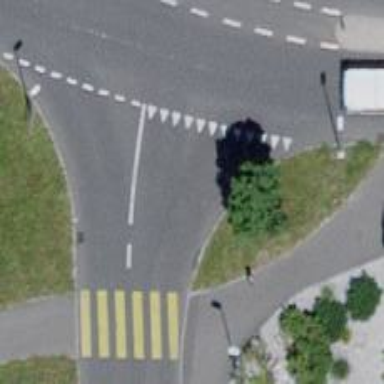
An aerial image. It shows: Road with "give way" sign.